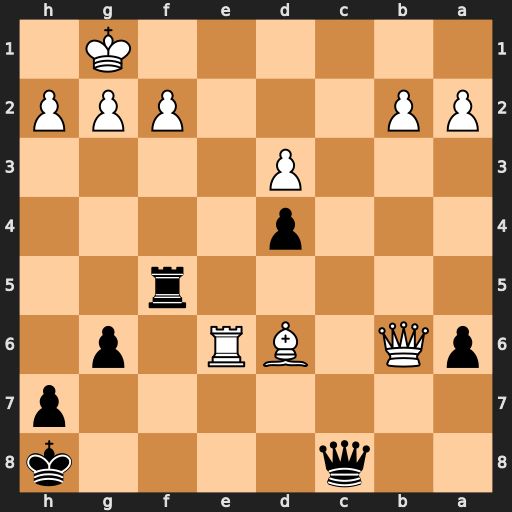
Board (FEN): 2q4k/7p/pQ1BR1p1/5r2/3p4/3P4/PP3PPP/6K1
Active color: b
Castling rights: -
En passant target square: -
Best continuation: Qc1+ Re1 Qxe1#